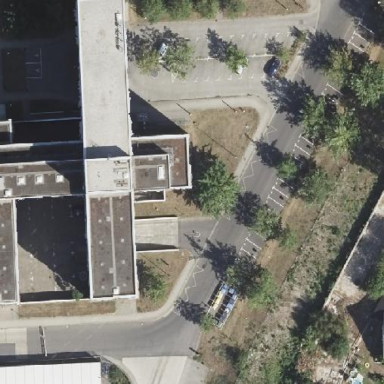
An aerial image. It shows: Office building.